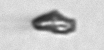
Label: detritus_transparent